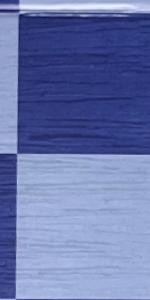
Label: Empty